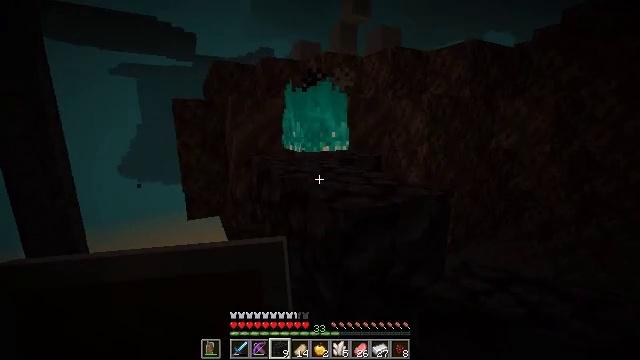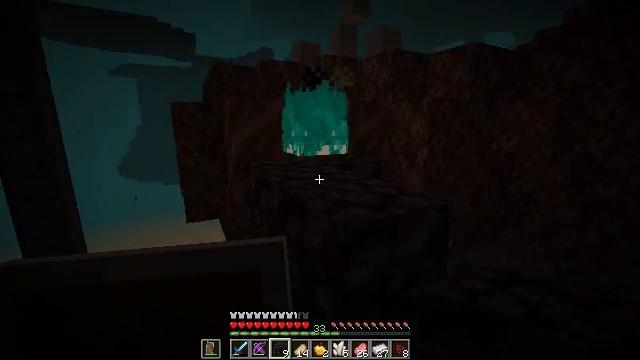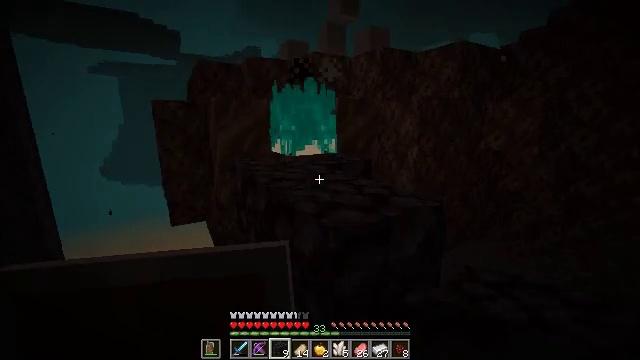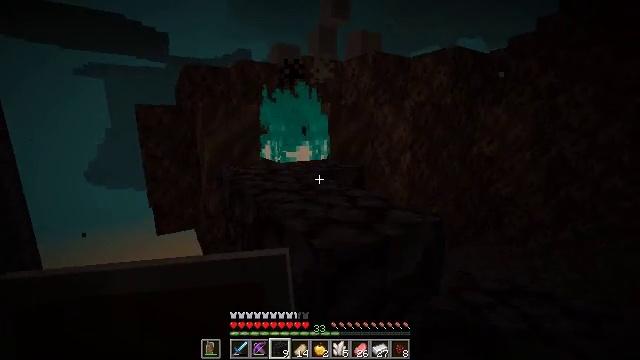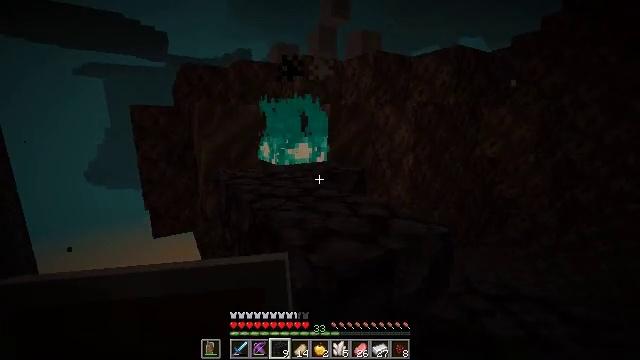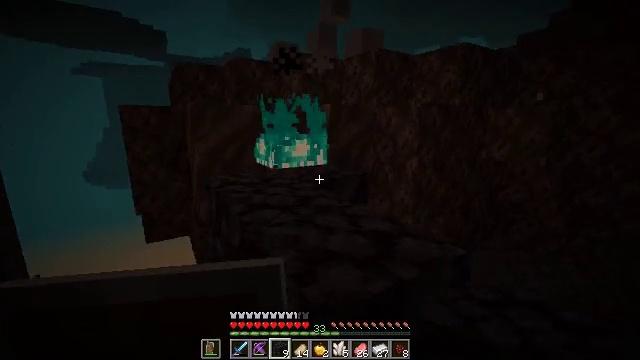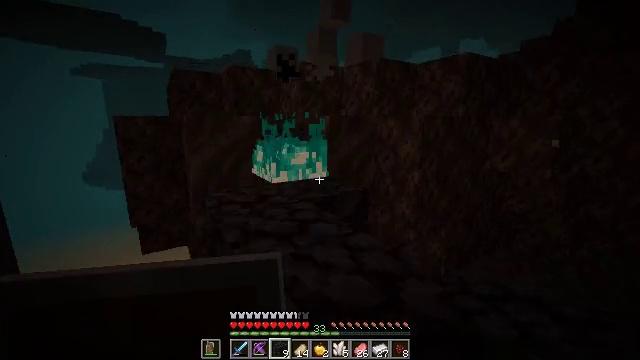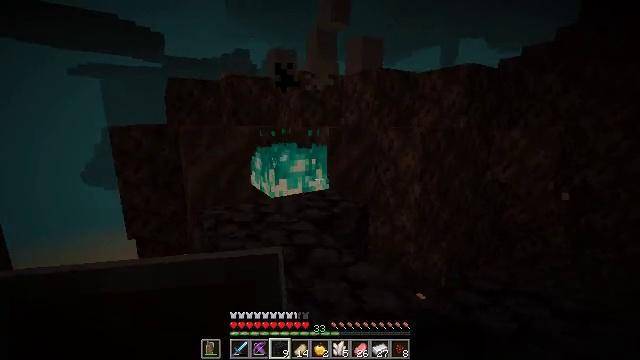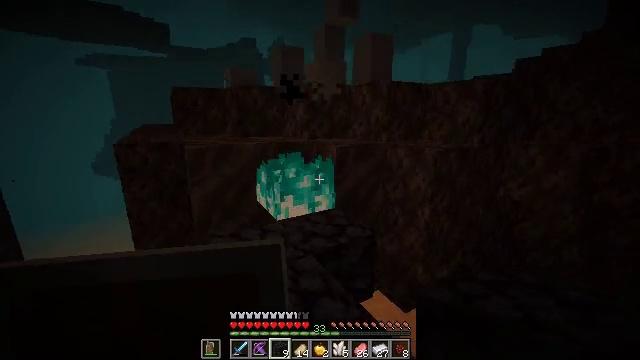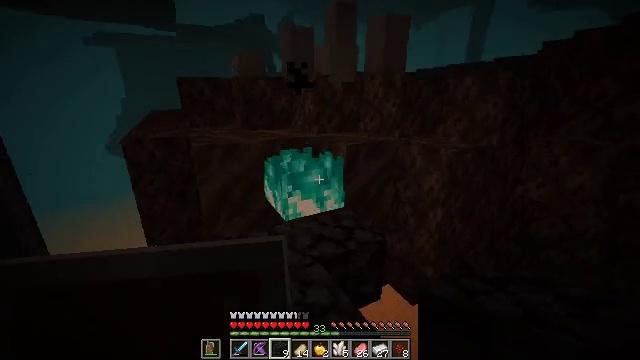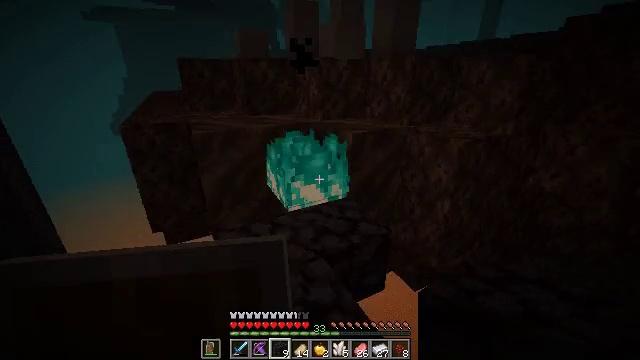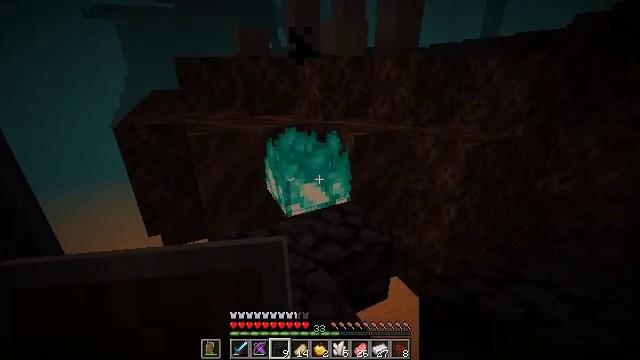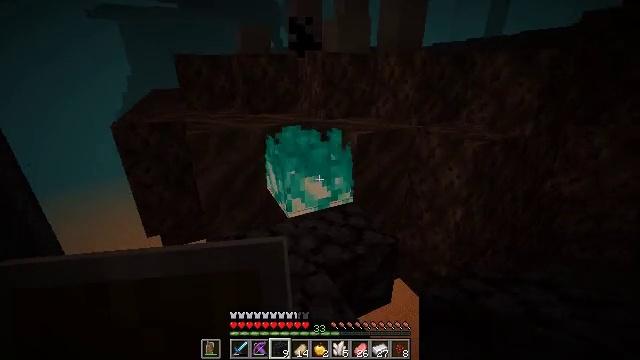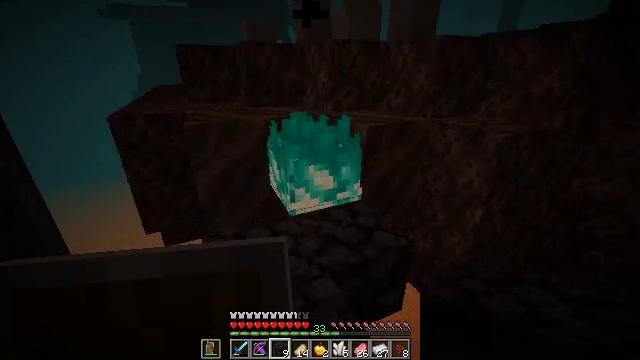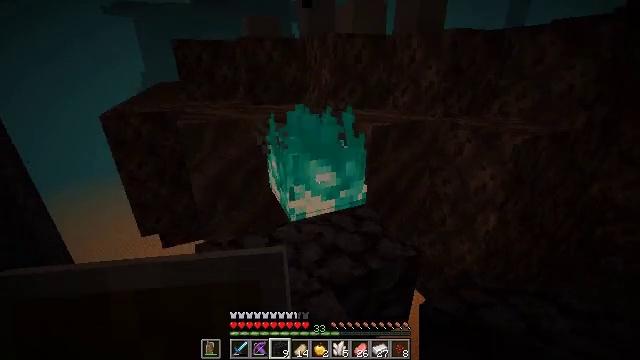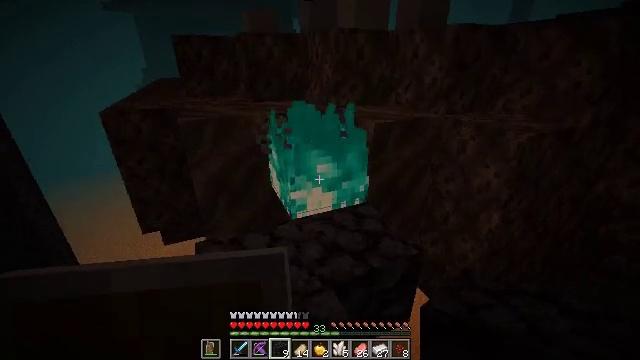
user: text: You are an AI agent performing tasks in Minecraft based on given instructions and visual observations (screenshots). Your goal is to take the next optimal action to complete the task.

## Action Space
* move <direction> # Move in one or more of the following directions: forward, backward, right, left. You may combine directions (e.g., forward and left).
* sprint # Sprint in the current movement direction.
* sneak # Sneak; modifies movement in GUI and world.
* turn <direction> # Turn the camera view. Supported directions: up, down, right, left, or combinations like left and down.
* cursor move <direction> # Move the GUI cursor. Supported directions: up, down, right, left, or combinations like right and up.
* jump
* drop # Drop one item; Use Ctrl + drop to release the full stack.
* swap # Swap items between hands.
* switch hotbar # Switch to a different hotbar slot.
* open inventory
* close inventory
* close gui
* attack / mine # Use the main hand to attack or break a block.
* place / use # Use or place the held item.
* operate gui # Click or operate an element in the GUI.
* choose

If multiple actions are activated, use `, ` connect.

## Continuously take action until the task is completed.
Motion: motion action
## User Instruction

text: Clear the area by removing soul fire.
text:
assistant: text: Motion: move forward
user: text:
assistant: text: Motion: move forward, turn right
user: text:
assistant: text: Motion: move forward, turn right
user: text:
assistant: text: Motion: move forward
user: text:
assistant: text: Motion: move forward
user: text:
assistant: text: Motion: move forward, jump
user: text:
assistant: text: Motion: move forward, jump
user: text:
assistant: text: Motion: move forward, turn left and down, jump
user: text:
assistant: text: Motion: move forward, turn left and down
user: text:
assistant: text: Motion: move forward, turn left and down
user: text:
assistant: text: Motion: move forward
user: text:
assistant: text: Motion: move forward
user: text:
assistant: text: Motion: move forward, turn left
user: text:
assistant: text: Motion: move forward
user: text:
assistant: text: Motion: move forward
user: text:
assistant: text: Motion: move forward, sneak, turn down
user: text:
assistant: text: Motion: move forward, sneak, turn down
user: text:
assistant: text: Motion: move forward, sneak, turn down, attack / mine
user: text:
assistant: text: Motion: move forward, sneak, attack / mine
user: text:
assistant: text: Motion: move forward, sneak
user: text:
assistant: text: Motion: move forward, sneak
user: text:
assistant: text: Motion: move forward, sneak
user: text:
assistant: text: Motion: sneak